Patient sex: F
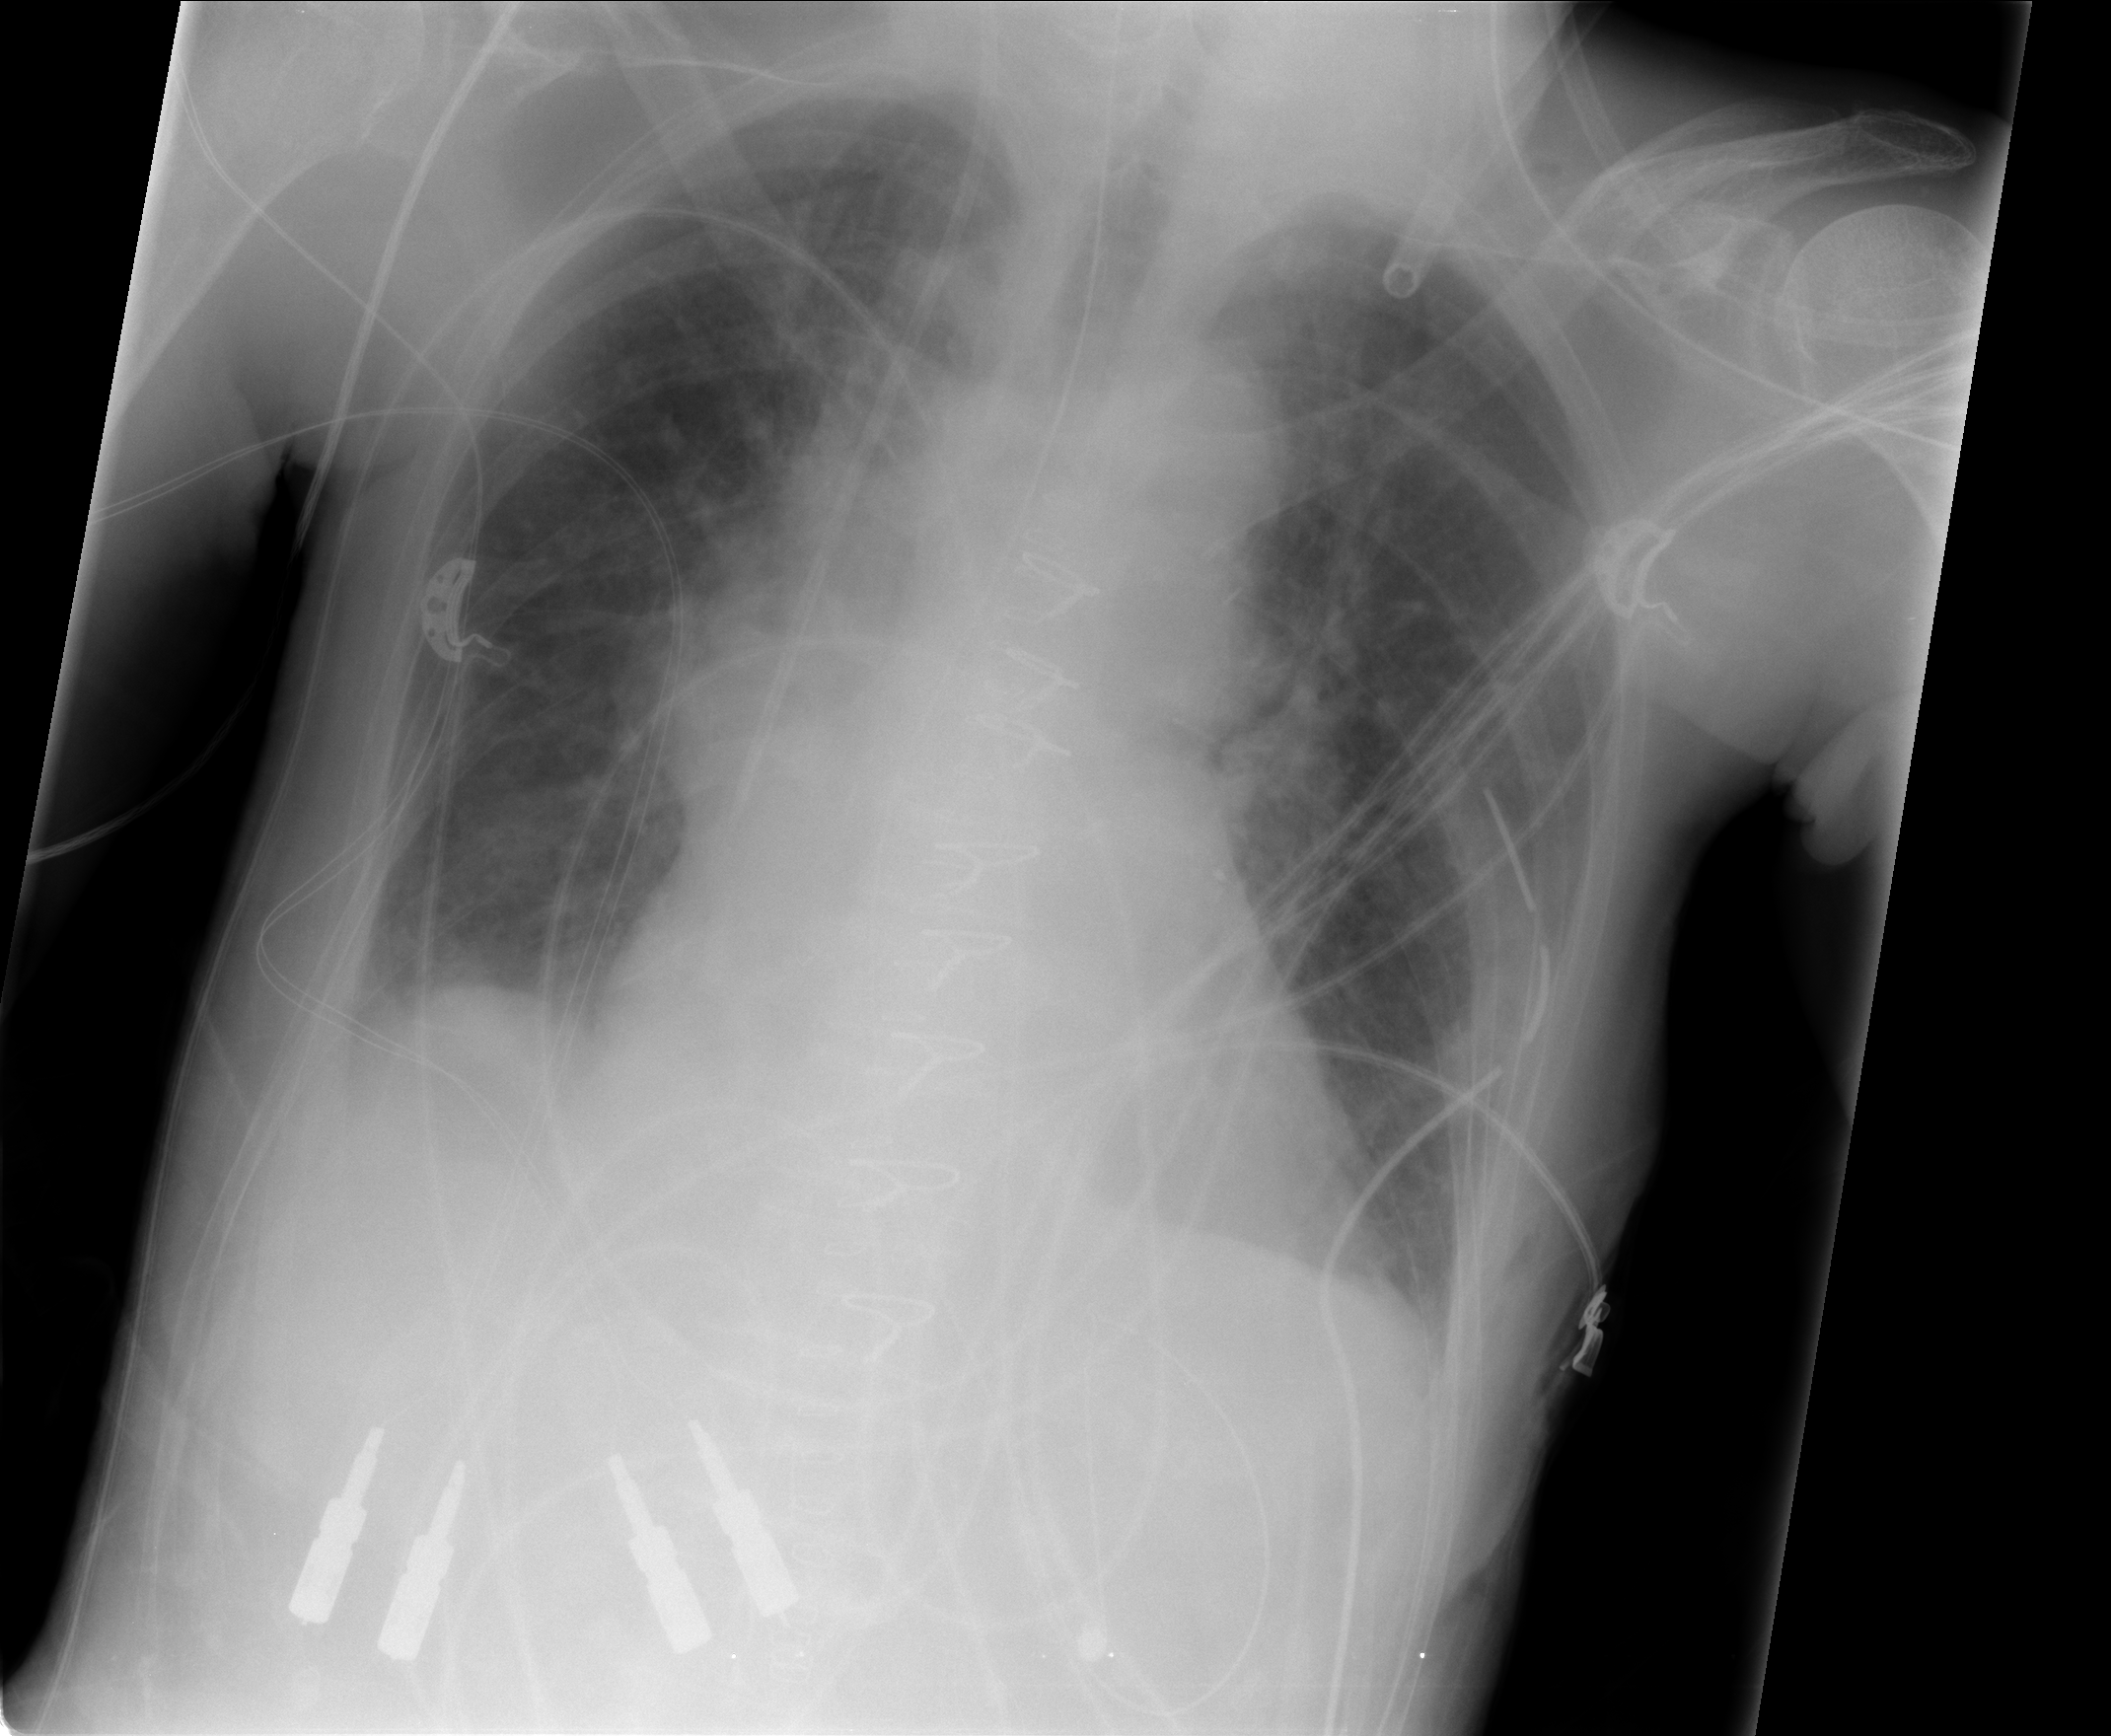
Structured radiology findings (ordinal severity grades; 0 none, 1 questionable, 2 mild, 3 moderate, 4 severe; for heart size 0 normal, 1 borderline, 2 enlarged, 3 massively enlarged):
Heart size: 0
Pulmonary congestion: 0
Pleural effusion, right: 1
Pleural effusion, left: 1
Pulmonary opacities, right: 1
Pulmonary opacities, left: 1
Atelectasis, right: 0
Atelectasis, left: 2